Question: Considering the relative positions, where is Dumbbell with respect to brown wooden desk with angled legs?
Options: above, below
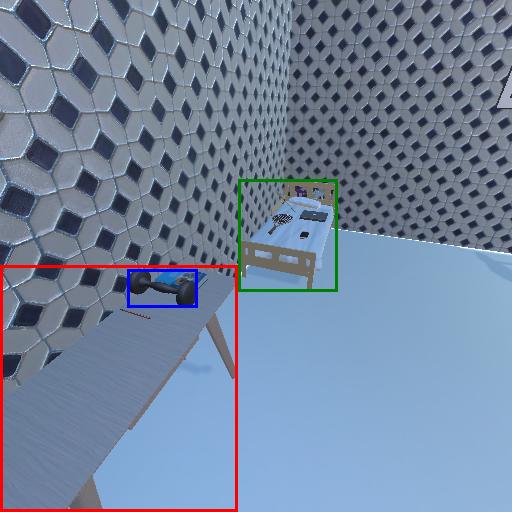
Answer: above